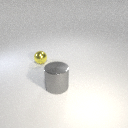
small yellow metal sphere to the left of large gray metal cylinder